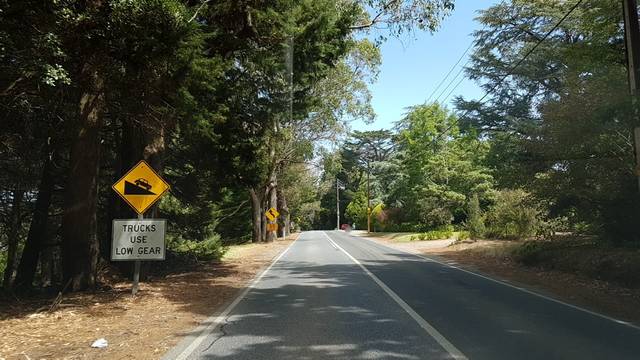
Region: Australia
Coordinates: -35.005, 138.7